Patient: sex F, age 54
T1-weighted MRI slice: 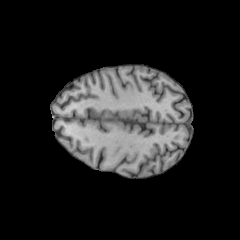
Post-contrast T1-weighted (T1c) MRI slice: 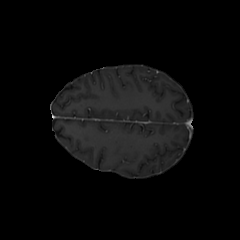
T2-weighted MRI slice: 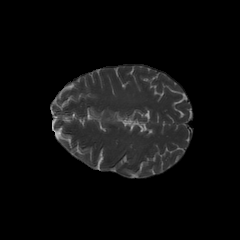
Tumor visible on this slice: no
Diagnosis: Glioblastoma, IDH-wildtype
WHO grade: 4